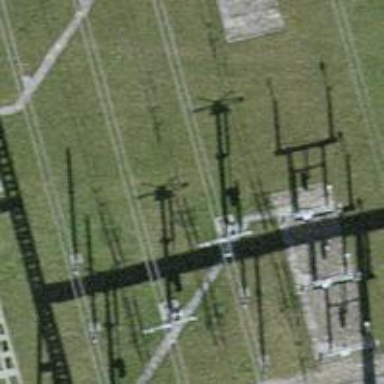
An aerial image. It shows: Switch used for power control.